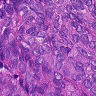
Metastatic tissue present: yes